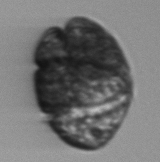
Label: Margalefidinium